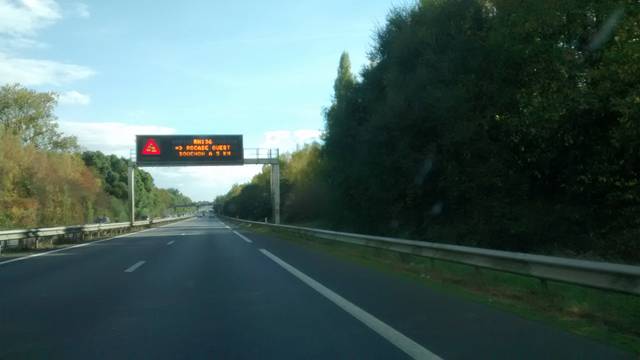
Region: France
Coordinates: 48.167, -1.711